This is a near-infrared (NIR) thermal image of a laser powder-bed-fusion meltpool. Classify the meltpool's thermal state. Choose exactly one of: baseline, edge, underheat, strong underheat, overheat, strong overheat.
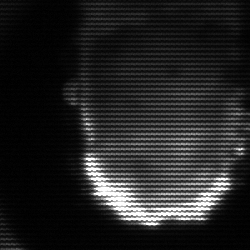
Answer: baseline